Question: I'm working on a SPA application which is going to have a responsive design too.
The plan is to have a fixed height header (30px), then a filled content, and a fixed height footer (20px). Just like a TableLayoutPanel (Absolute:30,Percent:100%,Absoulte:20) in winforms.
The content area filled the whole available space due to the size of the viewport and wont cause an overflow to show browser's scroll bar. Instead, the content area have an inner scroll bar. All of the contents are going to load in this area, so in case of need it will show the scroll bar.

As I searched and communicated with SO friends I came by this solution:
'''
<div class="shell">
<header class="shell-header">Header Info</header>
<div class="main-row">
<div class="main-scroll">
<section class="main"
data-bind="router: { transition: 'entrance', cacheViews: true }">
</section>
</div>
</div>
<footer class="shell-footer">Footer Info</footer>
'''
And this is the styles:
'''
.shell {
height: 100%;
display: table;
width: 100%;
}
.shell-header {
width: 100%;
display: table-row;
height: 30px;
}
.shell-footer {
width: 100%;
display: table-row;
height: 20px;
}
.main-row {
display: table-row;
height: 100%;
width: 100%;
}
.main-scroll {
-moz-box-sizing: border-box;
-webkit-box-sizing: border-box;
box-sizing: border-box;
background-color: #F5F5F5;
display: block;
height: 100%;
margin: auto;
max-width: 1100px;
position: relative;
width: 100%;
overflow-y: auto;
overflow-x: hidden;
}
.main {
height: 100%;
background-color: whitesmoke;
max-width: 1100px;
width: 100%;
position: absolute;
display: block;
}
'''
This solution works fine on Firefox and Chrome and after any resizing everything is OK.
But in IE 10 the 'div class="main-scroll"' doesn't fill it's parent and it's height is '0px' in the layout.
Why is that so?
What is the workaround for IE10?
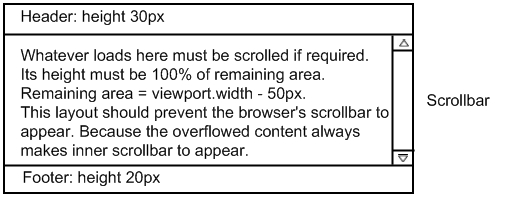
Answer: Is your HTML and BODY tag set to height:100%? Because percentages are based on the parent element, not the viewport. This being said, I would recommend using the following code.
The HTML (inner HTML body tag):
'''
<header>
Fixed header here
</header>
<section>
<p>Text here</p>
</section>
<footer>Fixed footer</footer>
'''
The CSS:
'''
html {
height:100%;
width:100%;
margin:0;
padding:0;
}
body {
width:100%;
position:relative;
height:100%;
margin:0;
padding:0;
}
header {
height:30px;
position:absolute;
top:0;
width:100%;
text-align:center;
color:white;
background-color:black;
}
section {
padding: 30px 20px; /* first number needs to be higher then height header/footer */
box-sizing:border-box;
height:100%;
overflow-y:scroll;
}
footer {
position:absolute;
z-index:1;
width:100%;
height:30px;
bottom:0;
text-align:center;
color:white;
background-color:black;
}
'''
Unfortunately, I can't test it on Internet Explorer since I'm a Mac user. Here is a link with the JS fiddle: <URL>
Also keep in mind, HTML5 tags needs to be 'faked' in some (IE) browsers by Javascript.
'''
<!--[if IE]>
<script src="//html5shiv.googlecode.com/svn/trunk/html5.js"></script>
<![endif]-->
'''